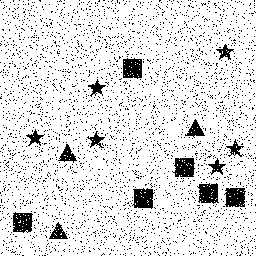
Squares: 6
Triangles: 3
Stars: 6
Total shapes: 15